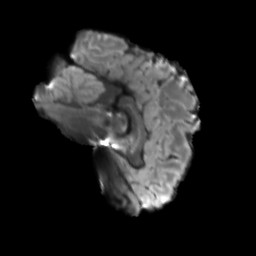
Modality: T2w
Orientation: sagittal
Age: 42
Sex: male
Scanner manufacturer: siemens
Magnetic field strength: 3 T
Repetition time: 3.23 s
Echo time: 0.0892 s